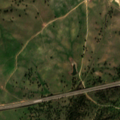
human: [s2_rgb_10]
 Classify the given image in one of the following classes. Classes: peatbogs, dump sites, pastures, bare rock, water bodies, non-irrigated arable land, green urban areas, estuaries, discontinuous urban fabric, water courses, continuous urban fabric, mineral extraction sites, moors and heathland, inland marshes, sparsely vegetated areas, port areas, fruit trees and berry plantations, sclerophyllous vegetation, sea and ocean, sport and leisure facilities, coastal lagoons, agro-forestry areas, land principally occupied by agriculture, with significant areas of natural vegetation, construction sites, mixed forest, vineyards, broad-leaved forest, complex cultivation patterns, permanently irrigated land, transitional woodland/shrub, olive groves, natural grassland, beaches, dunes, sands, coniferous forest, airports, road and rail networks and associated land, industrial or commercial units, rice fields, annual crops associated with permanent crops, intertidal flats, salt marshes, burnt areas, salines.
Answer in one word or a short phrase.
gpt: non-irrigated arable land, agro-forestry areas